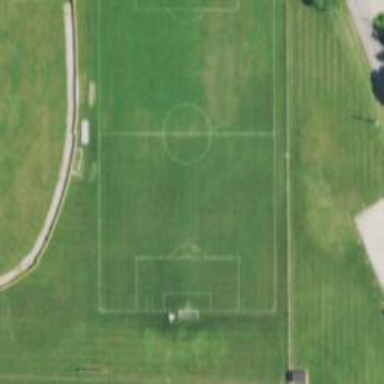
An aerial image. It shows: Soccer pitch for leisure land activities.